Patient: sex F, age 54
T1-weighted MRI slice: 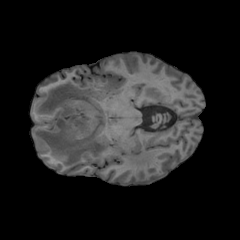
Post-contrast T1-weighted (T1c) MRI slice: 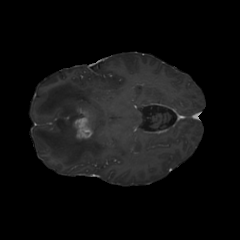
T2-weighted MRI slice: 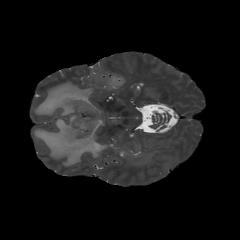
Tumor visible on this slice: yes
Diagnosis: Glioblastoma, IDH-wildtype
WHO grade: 4